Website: bh-photo
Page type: cross-sells
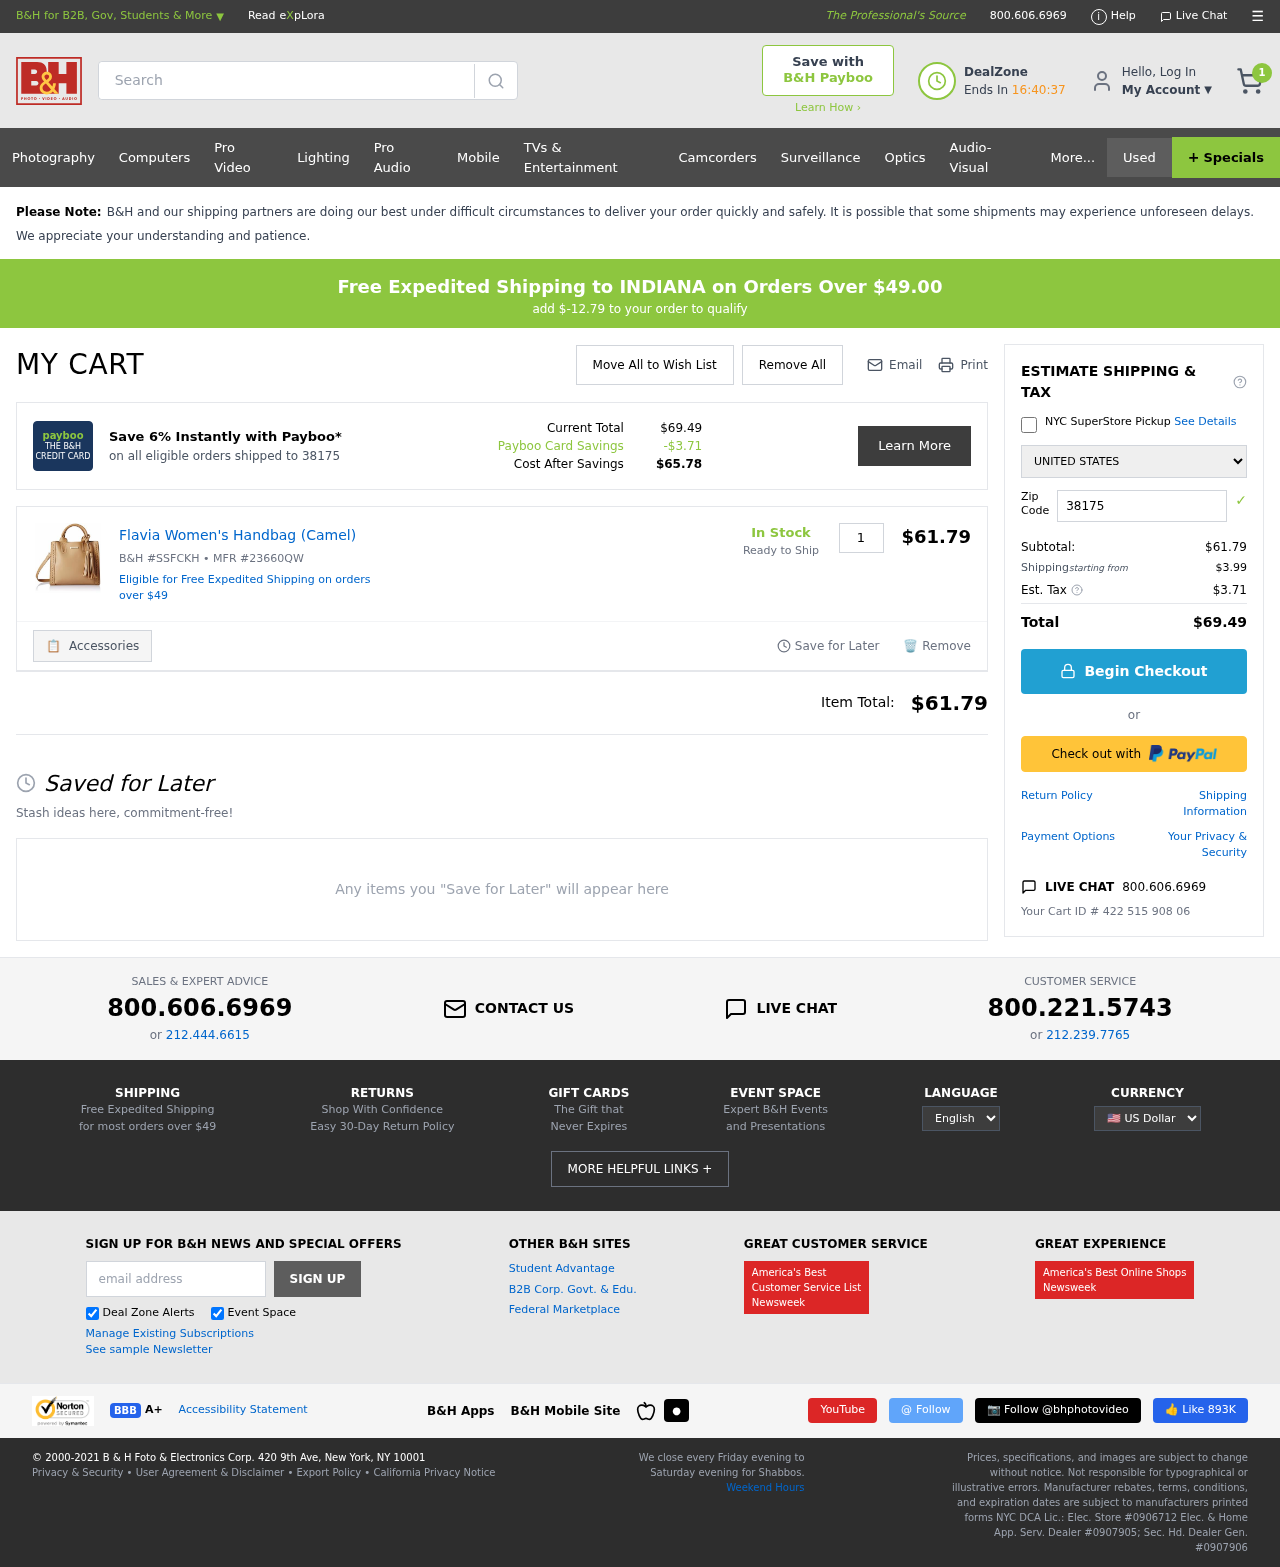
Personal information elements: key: PII_COUNTRY
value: United States
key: PII_POSTCODE
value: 38175
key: PII_STATE
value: INDIANA
Product elements: key: PRODUCT1_NAME
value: Flavia Women's Handbag (Camel)
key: PRODUCT1_PRICE
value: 61.79
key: PRODUCT1_QUANTITY
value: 1
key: PRODUCT1_SKU
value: B&H #SSFCKH
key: PRODUCT1_MFR
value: MFR #23660QW
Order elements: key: ORDER_NUM_ITEMS
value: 1
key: SHIPPING_THRESHOLD_REMAINING
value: $-12.79
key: ORDER_TOTAL
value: $69.49
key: ORDER_SUBTOTAL
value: $61.79
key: ORDER_SHIPPING_COST
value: $3.99
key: ORDER_TAX
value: $3.71
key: ORDER_ID
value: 422 515 908 06
Search elements: key: HEADER_SEARCH
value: Search
Other elements: key: PAYBOO_SAVINGS
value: -$3.71
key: COST_AFTER_SAVINGS
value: $65.78